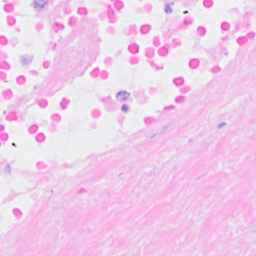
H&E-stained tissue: Breast